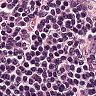
Metastatic tissue present: no